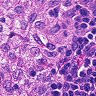
Metastatic tissue present: no